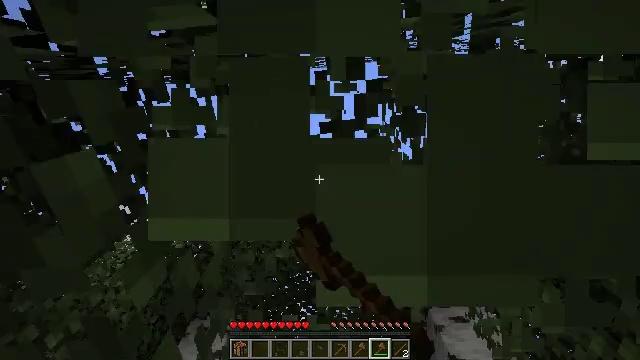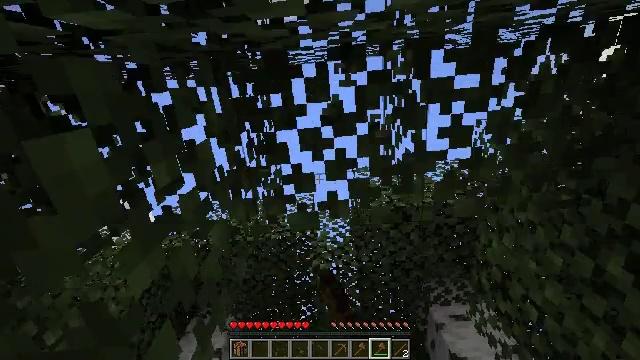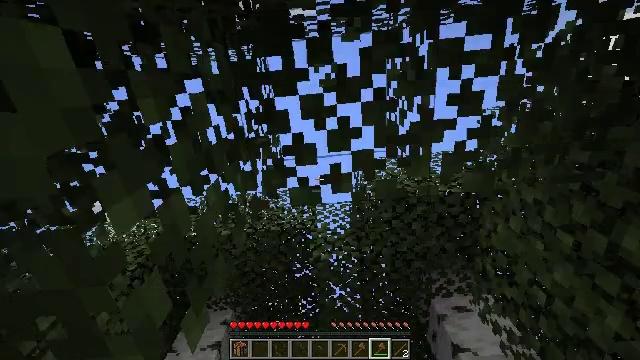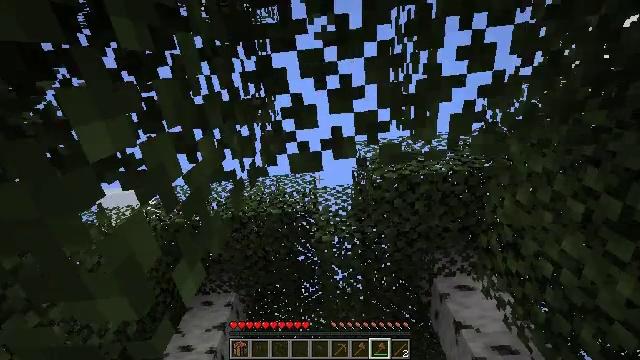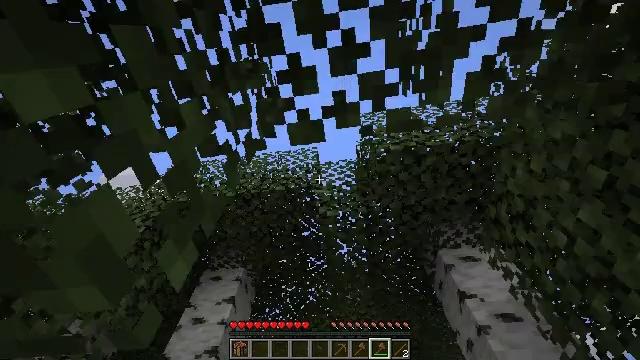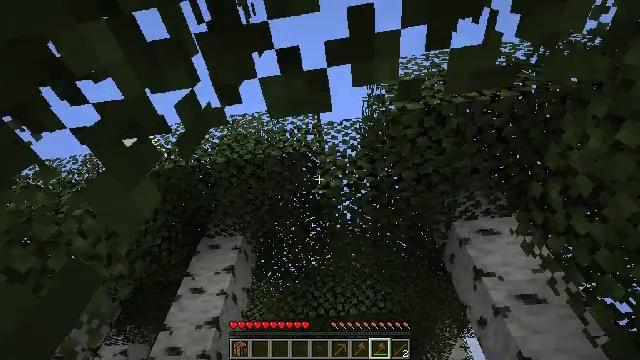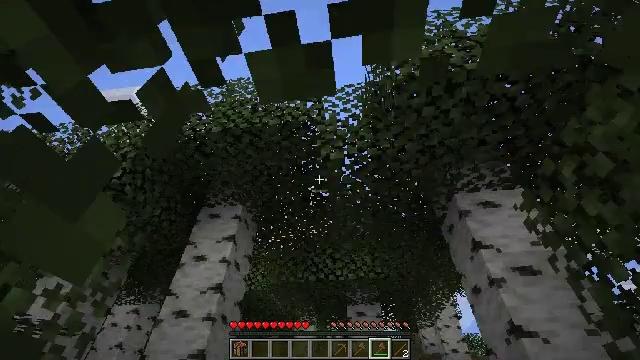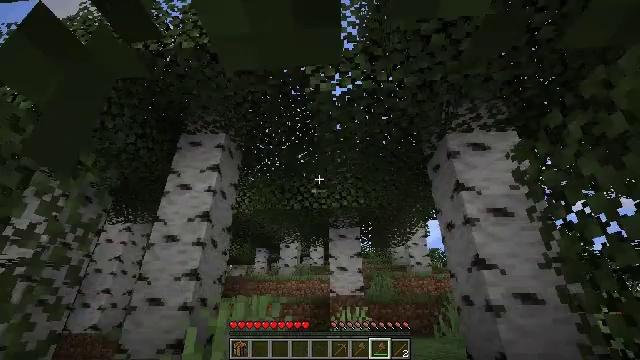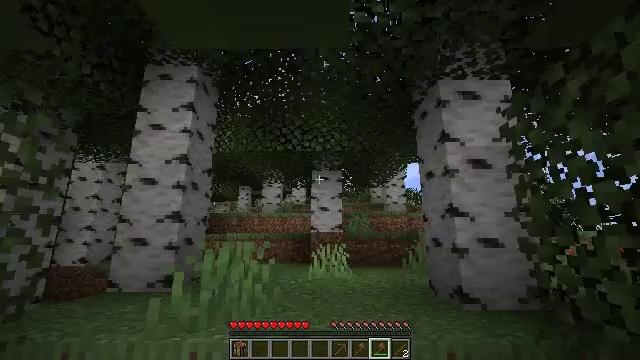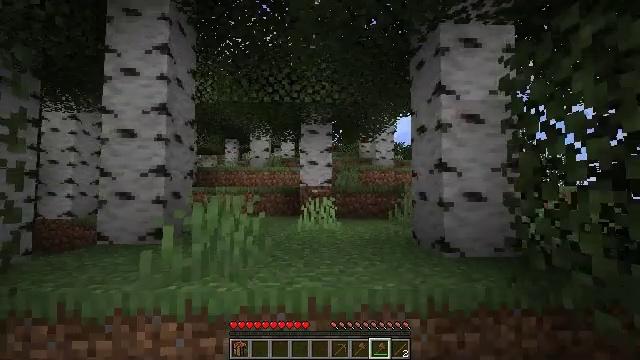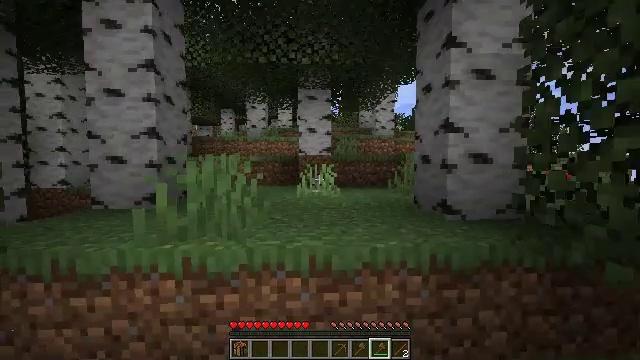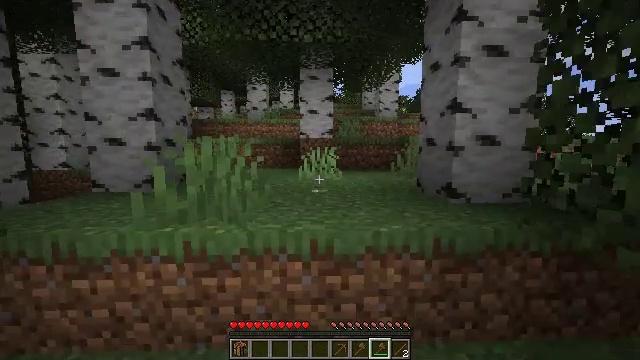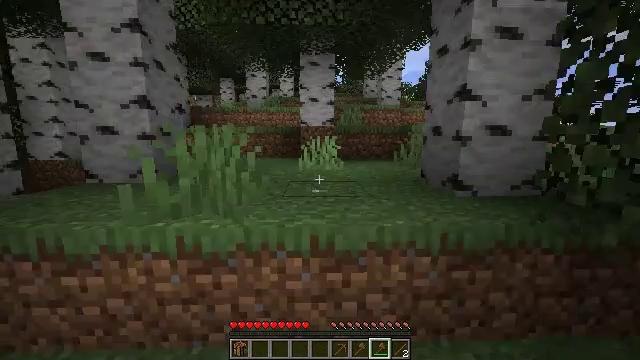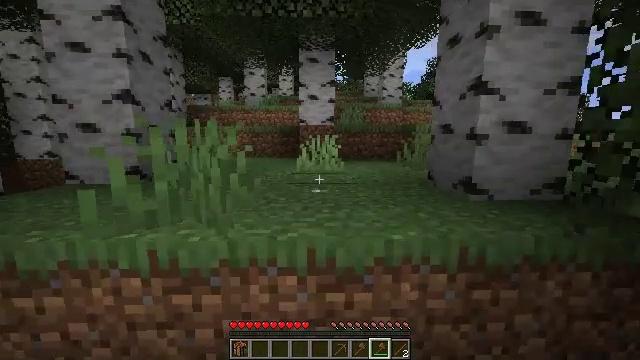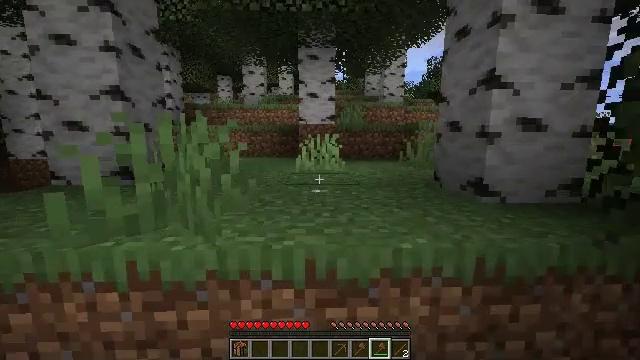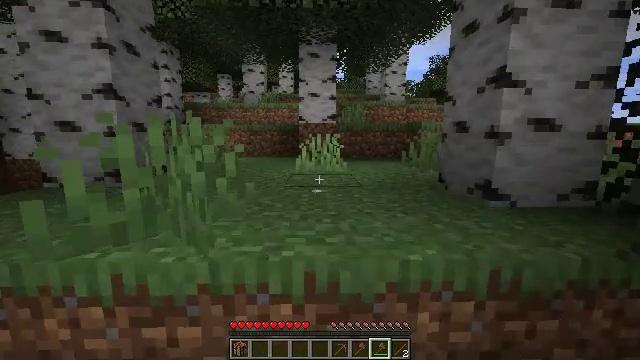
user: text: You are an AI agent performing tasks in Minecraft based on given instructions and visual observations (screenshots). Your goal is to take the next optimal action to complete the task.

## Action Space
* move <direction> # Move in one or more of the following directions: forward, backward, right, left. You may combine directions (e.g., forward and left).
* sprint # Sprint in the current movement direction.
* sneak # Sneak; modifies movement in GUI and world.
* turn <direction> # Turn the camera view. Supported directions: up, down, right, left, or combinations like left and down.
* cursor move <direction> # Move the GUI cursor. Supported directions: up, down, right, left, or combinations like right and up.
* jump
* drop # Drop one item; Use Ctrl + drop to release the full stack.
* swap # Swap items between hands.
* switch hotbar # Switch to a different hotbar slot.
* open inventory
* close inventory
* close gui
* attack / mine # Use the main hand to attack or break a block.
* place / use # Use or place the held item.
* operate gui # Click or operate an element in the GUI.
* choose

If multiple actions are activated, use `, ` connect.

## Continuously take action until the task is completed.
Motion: motion action
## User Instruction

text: Chop down the birch log.
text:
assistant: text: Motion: move forward, attack / mine
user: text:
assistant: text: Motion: move forward
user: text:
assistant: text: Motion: move forward, turn down
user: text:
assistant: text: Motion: move forward, turn left and down, jump
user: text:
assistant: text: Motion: move forward, turn down, jump
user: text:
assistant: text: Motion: move forward, turn down, jump
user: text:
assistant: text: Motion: move forward, turn right and down, jump
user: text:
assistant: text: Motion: move forward, turn right and down, jump
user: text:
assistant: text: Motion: move forward, turn right and down, jump
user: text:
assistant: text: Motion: move forward, turn down
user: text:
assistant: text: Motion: move forward, turn down
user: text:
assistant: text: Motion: move forward, turn down
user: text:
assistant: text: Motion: move forward
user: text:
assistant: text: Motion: move forward
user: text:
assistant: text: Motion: move forward
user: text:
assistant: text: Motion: move forward, turn left
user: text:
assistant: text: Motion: move forward, turn left
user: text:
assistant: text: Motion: move forward, turn left
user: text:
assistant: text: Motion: move forward, turn left, jump
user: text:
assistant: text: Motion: move forward, turn left, jump
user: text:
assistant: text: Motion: move forward, turn left and up, jump
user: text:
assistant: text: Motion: move forward, turn left, jump
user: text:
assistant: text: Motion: move forward, turn left, jump
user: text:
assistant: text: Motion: move forward, turn left
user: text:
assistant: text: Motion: move forward, turn left
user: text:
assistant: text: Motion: move forward, turn left
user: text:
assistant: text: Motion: move forward and move right, turn left
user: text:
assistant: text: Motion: move forward and move right, turn left
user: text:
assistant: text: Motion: move forward and move right, turn left
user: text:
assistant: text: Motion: move forward and move right, turn left and down